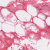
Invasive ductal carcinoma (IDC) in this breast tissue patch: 0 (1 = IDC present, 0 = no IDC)